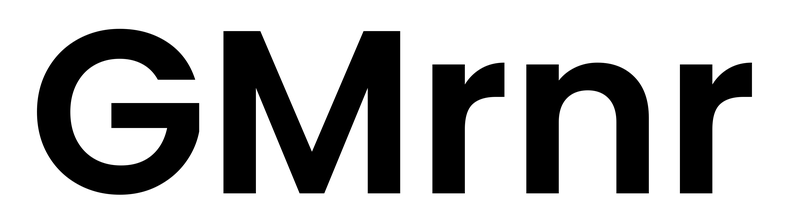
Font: Poppins-SemiBold